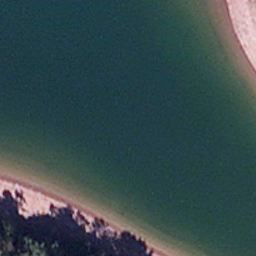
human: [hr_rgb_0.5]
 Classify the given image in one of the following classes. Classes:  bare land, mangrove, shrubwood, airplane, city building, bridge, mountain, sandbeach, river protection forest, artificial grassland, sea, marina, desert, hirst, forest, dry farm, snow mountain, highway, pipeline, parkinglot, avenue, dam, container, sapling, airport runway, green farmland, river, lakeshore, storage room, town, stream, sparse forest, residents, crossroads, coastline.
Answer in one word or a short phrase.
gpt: lakeshore